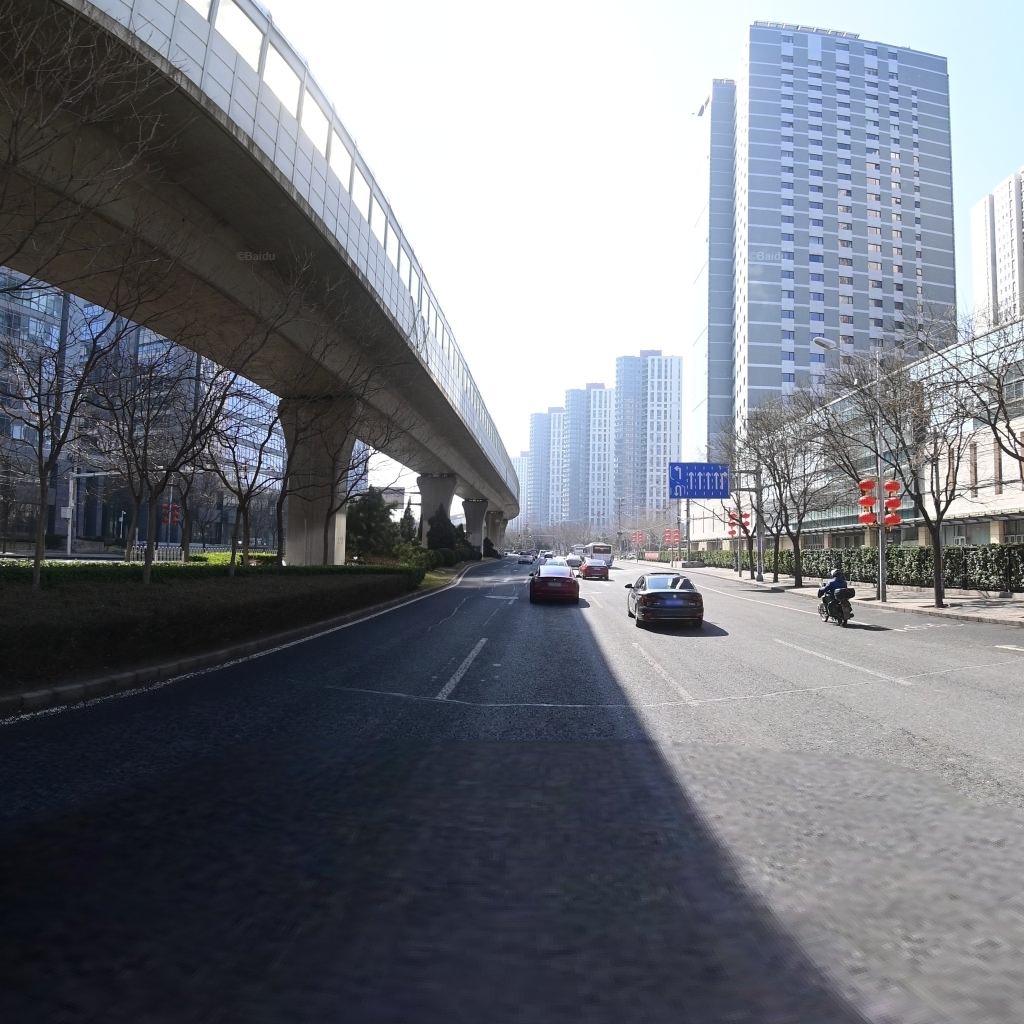
Region: Chaoyang
Road damage annotations: transverse patch, longitudinal patch